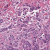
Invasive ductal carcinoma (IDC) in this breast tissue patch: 1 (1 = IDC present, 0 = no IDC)